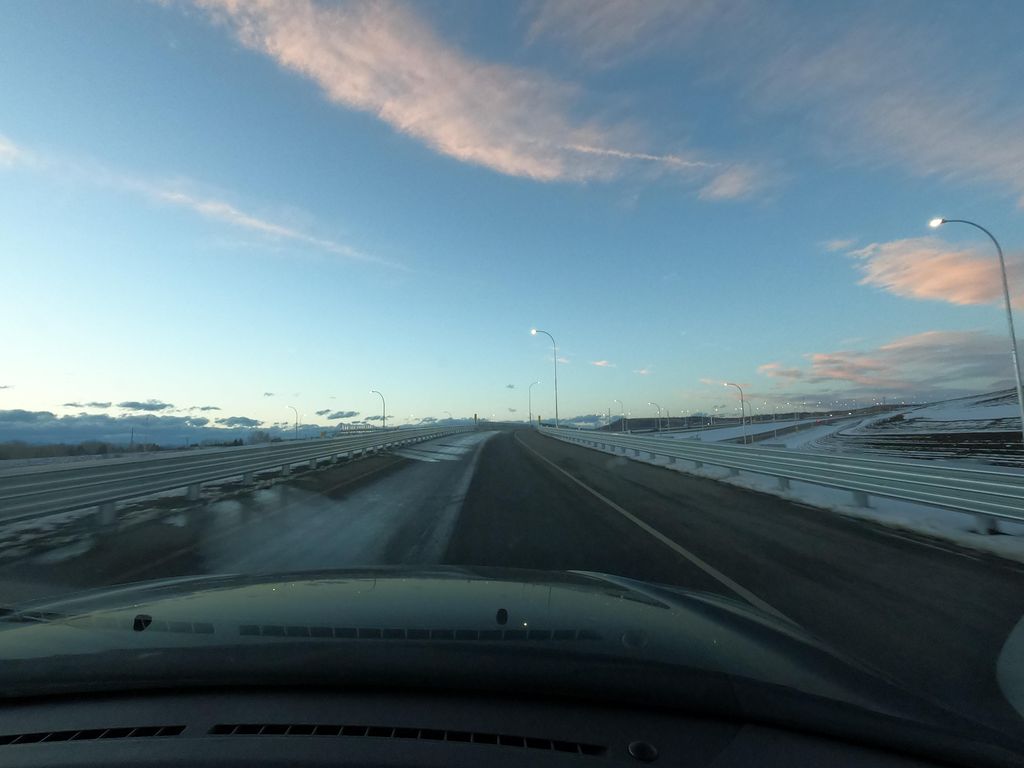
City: calgary